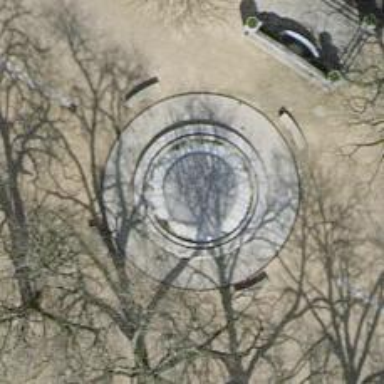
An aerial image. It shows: Fountain.